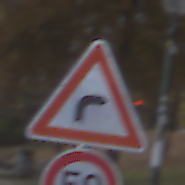
Verkehrszeichen: KurveRechts
Zusatzzeichen unten: Geschwindigkeit50
Umgebung: Outdoor, Urban
Tageszeit: MorningAfternoon
Wetter: Overcast
Licht: Natural
Jahreszeit: NotSpecified
Kontrast: LowContrast